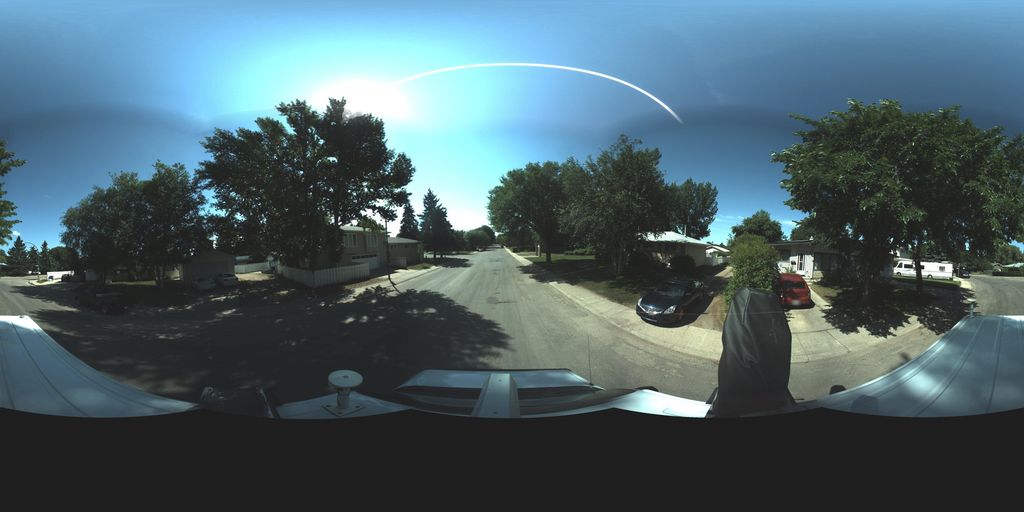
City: saskatoon